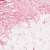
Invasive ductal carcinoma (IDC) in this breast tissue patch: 0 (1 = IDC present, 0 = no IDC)